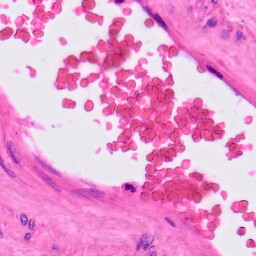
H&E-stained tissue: Lung